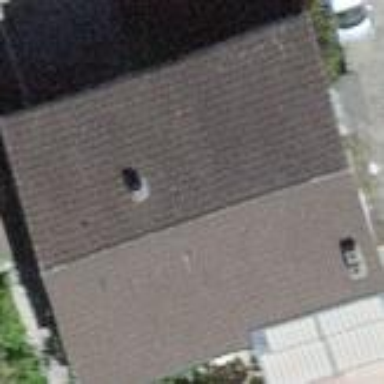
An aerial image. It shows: Simple and straightforward house.